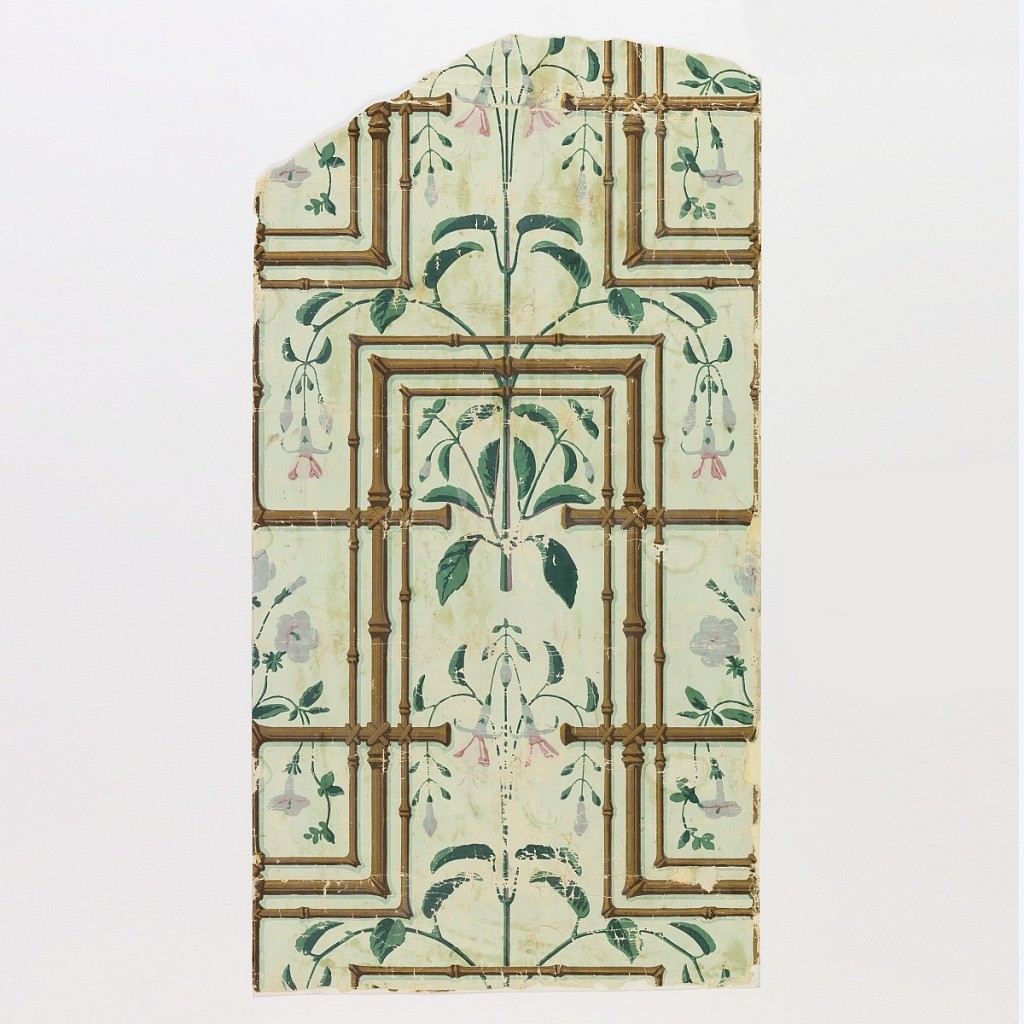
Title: Sidewall
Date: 1870–85
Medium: Machine-printed, gilt, glazed
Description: Vertical rectangle. Simulated trellis framework of bound bamboo strips in brown and gilt, with flowering fuchsias and petunias in pink, blue-gray and green. Printed in colors and gilt on glazed green ground.